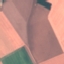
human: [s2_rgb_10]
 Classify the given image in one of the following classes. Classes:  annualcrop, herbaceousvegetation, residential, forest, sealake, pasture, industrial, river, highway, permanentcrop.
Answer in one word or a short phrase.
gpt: AnnualCrop